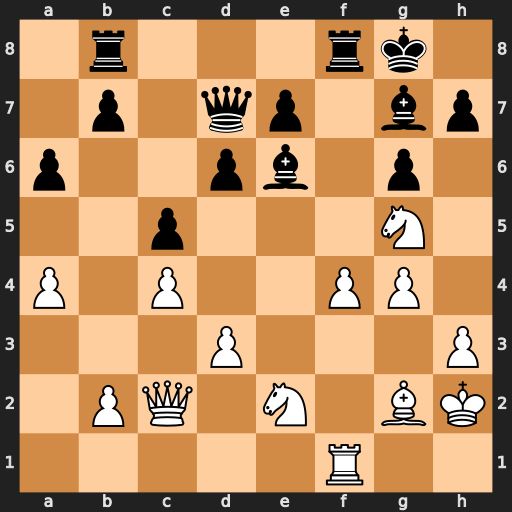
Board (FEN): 1r3rk1/1p1qp1bp/p2pb1p1/2p3N1/P1P2PP1/3P3P/1PQ1N1BK/5R2
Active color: w
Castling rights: -
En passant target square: -
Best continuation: Nxe6 Qxe6 Bd5 Qxd5 cxd5